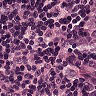
Metastatic tissue present: yes